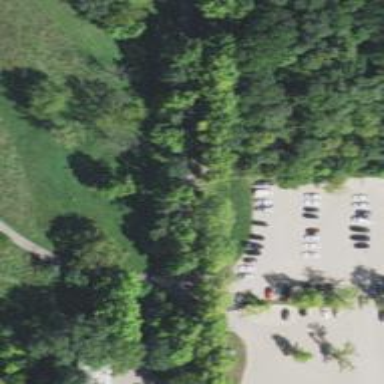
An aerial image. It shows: Disc golf tee area.